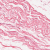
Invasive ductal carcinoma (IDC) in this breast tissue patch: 0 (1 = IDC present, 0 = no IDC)